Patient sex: M
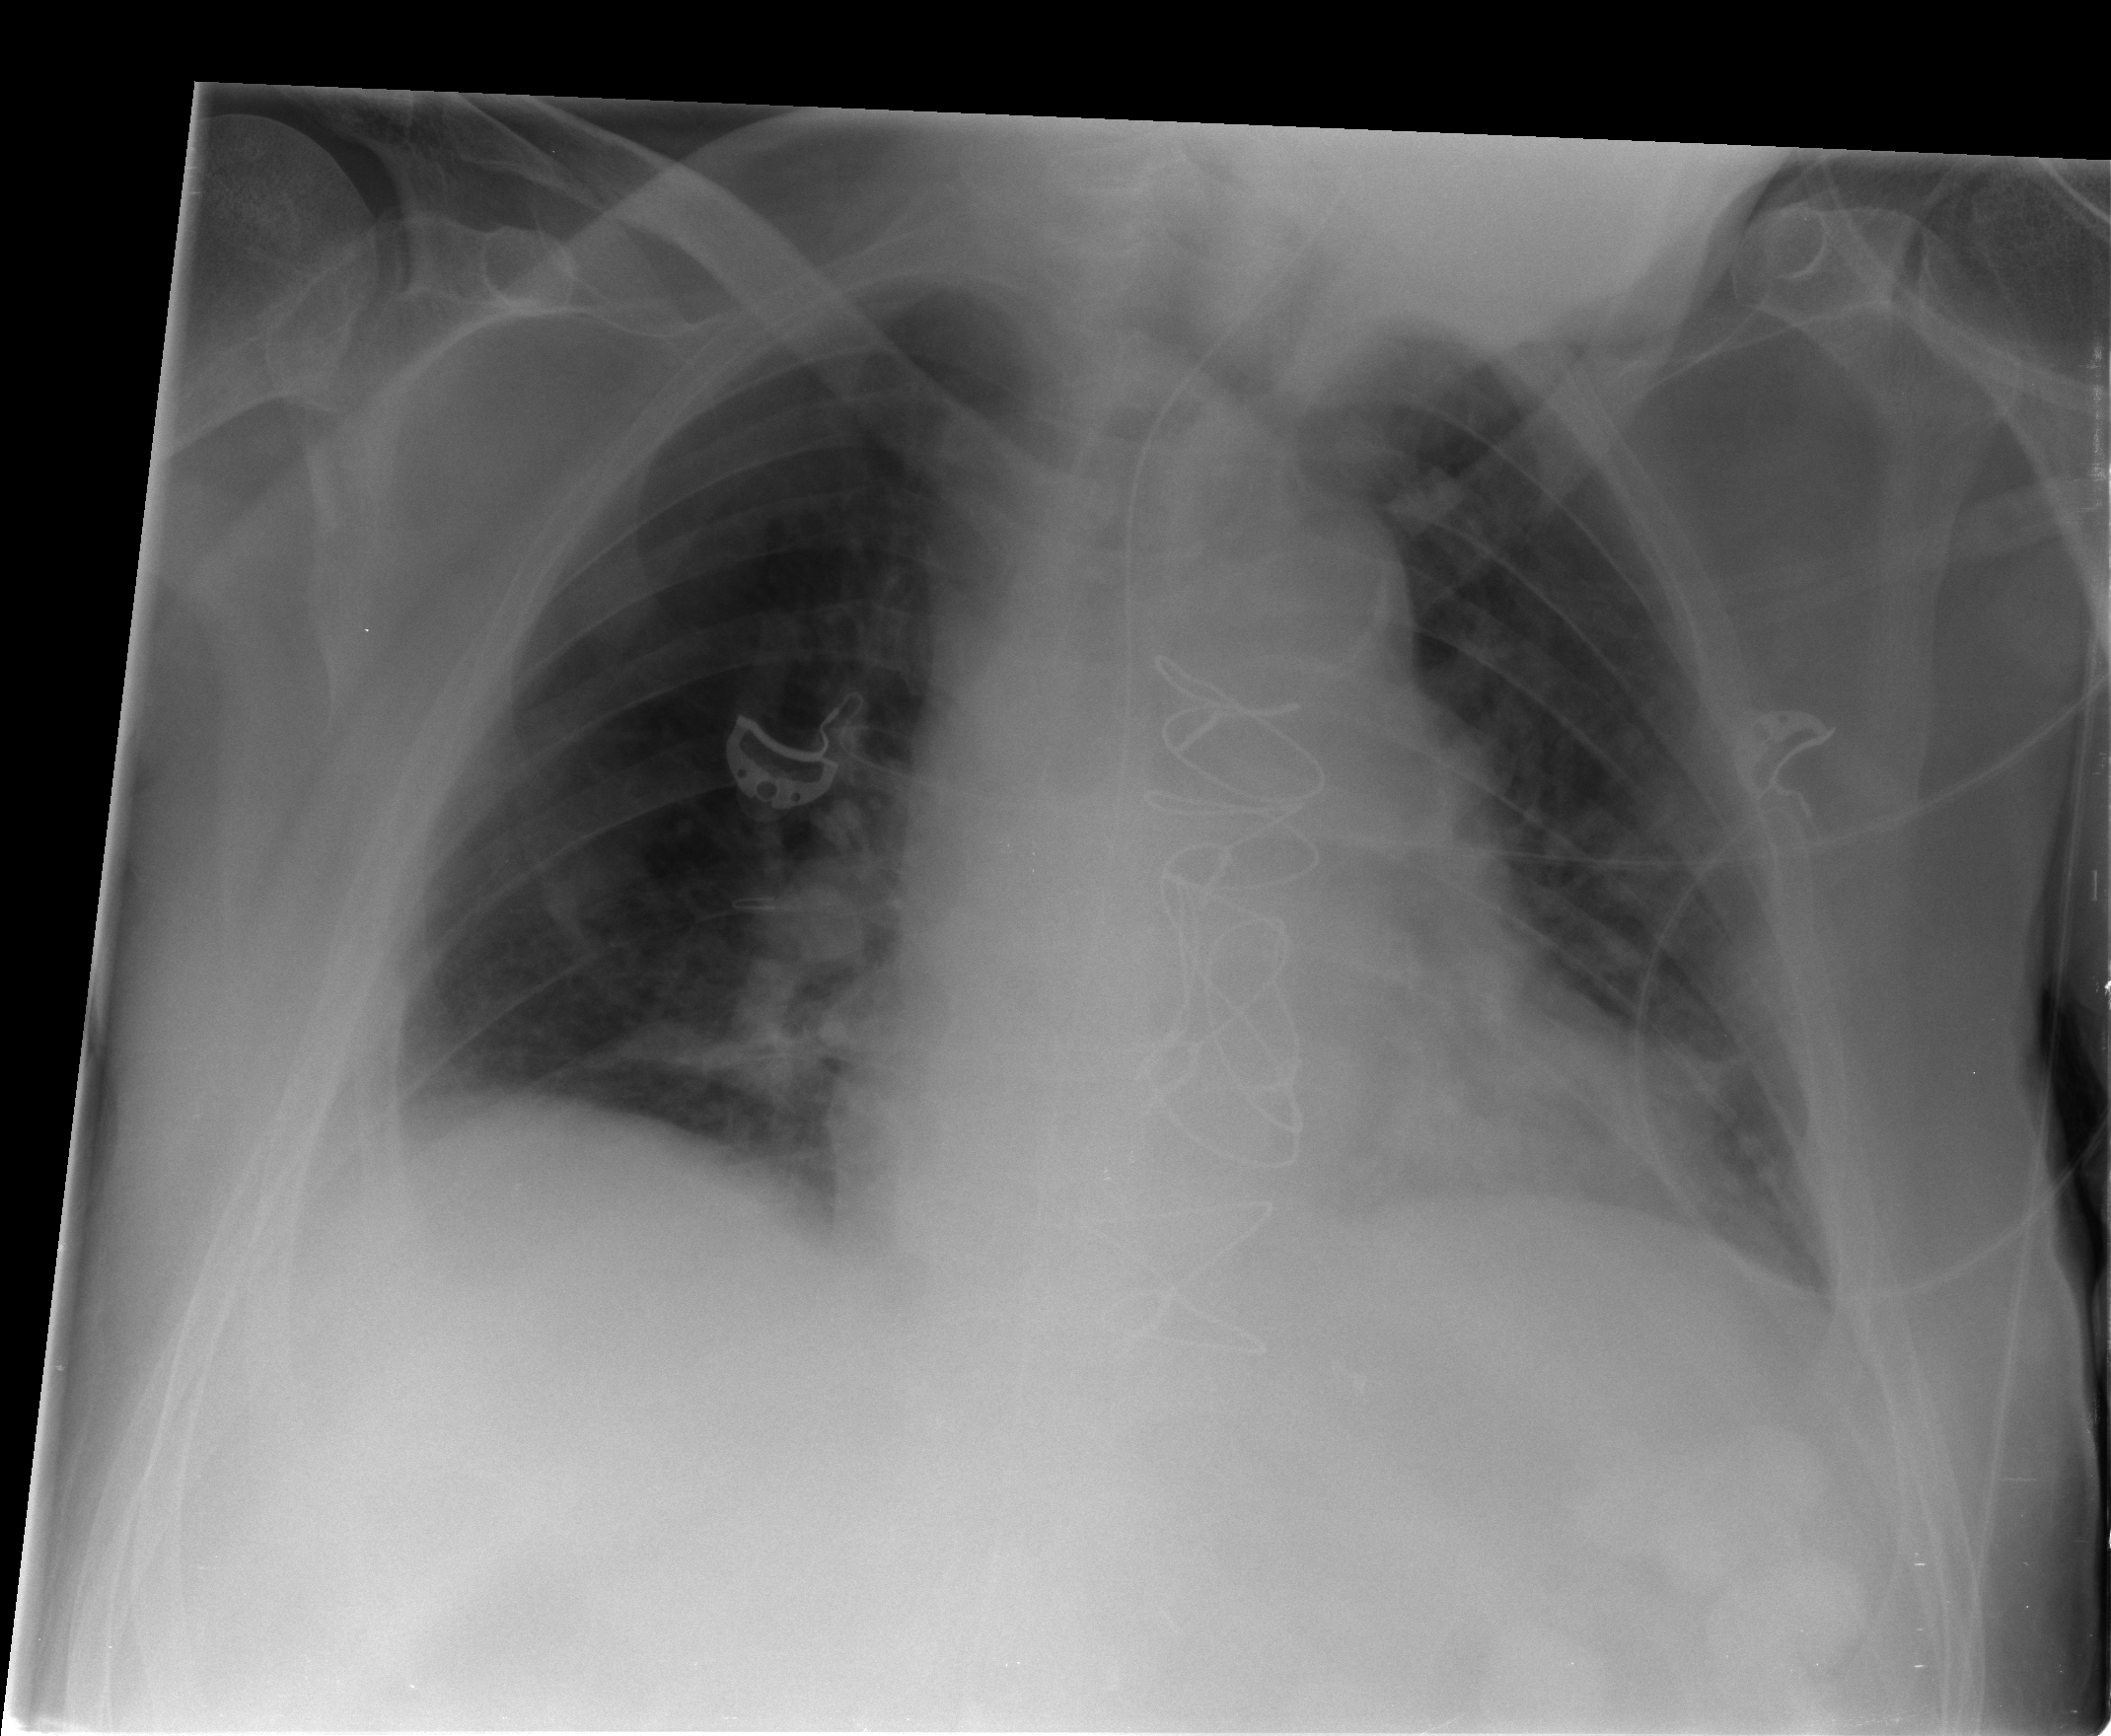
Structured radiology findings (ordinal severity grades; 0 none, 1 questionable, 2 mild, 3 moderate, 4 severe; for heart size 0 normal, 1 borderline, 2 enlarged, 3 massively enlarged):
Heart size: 0
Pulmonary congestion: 0
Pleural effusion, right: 0
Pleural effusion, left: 0
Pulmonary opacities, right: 2
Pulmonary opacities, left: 2
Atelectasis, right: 2
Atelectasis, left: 0